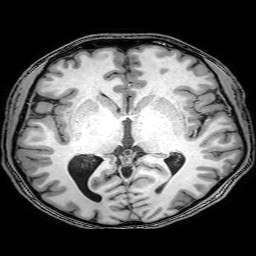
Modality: T1w
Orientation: coronal
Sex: male
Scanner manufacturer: philips
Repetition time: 0.008073 s
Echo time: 0.00369 s